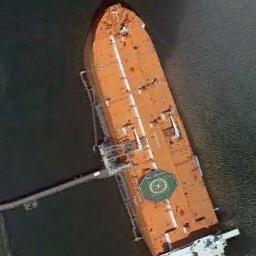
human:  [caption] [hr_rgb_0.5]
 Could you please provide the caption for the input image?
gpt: An orange boat docked by the dock .

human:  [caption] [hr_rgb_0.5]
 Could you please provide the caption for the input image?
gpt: The orange ship is docked at the dock and the water is deep blue .

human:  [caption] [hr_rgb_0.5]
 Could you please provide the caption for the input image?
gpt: There is a ship in the green water on the shore .

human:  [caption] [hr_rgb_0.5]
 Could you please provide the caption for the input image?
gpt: There is a ship at sea .

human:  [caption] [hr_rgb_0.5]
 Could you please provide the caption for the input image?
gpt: The orange ship is at the harbor .